Field crop: maize
Growth stage: 2
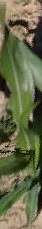
Species: maize